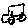
Label: car